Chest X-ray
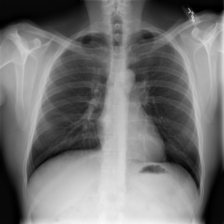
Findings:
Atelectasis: negative
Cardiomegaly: negative
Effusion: negative
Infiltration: negative
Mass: negative
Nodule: negative
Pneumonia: negative
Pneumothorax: negative
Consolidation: negative
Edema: negative
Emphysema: negative
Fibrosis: negative
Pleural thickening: negative
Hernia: negative